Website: ulta-beauty
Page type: billing-address
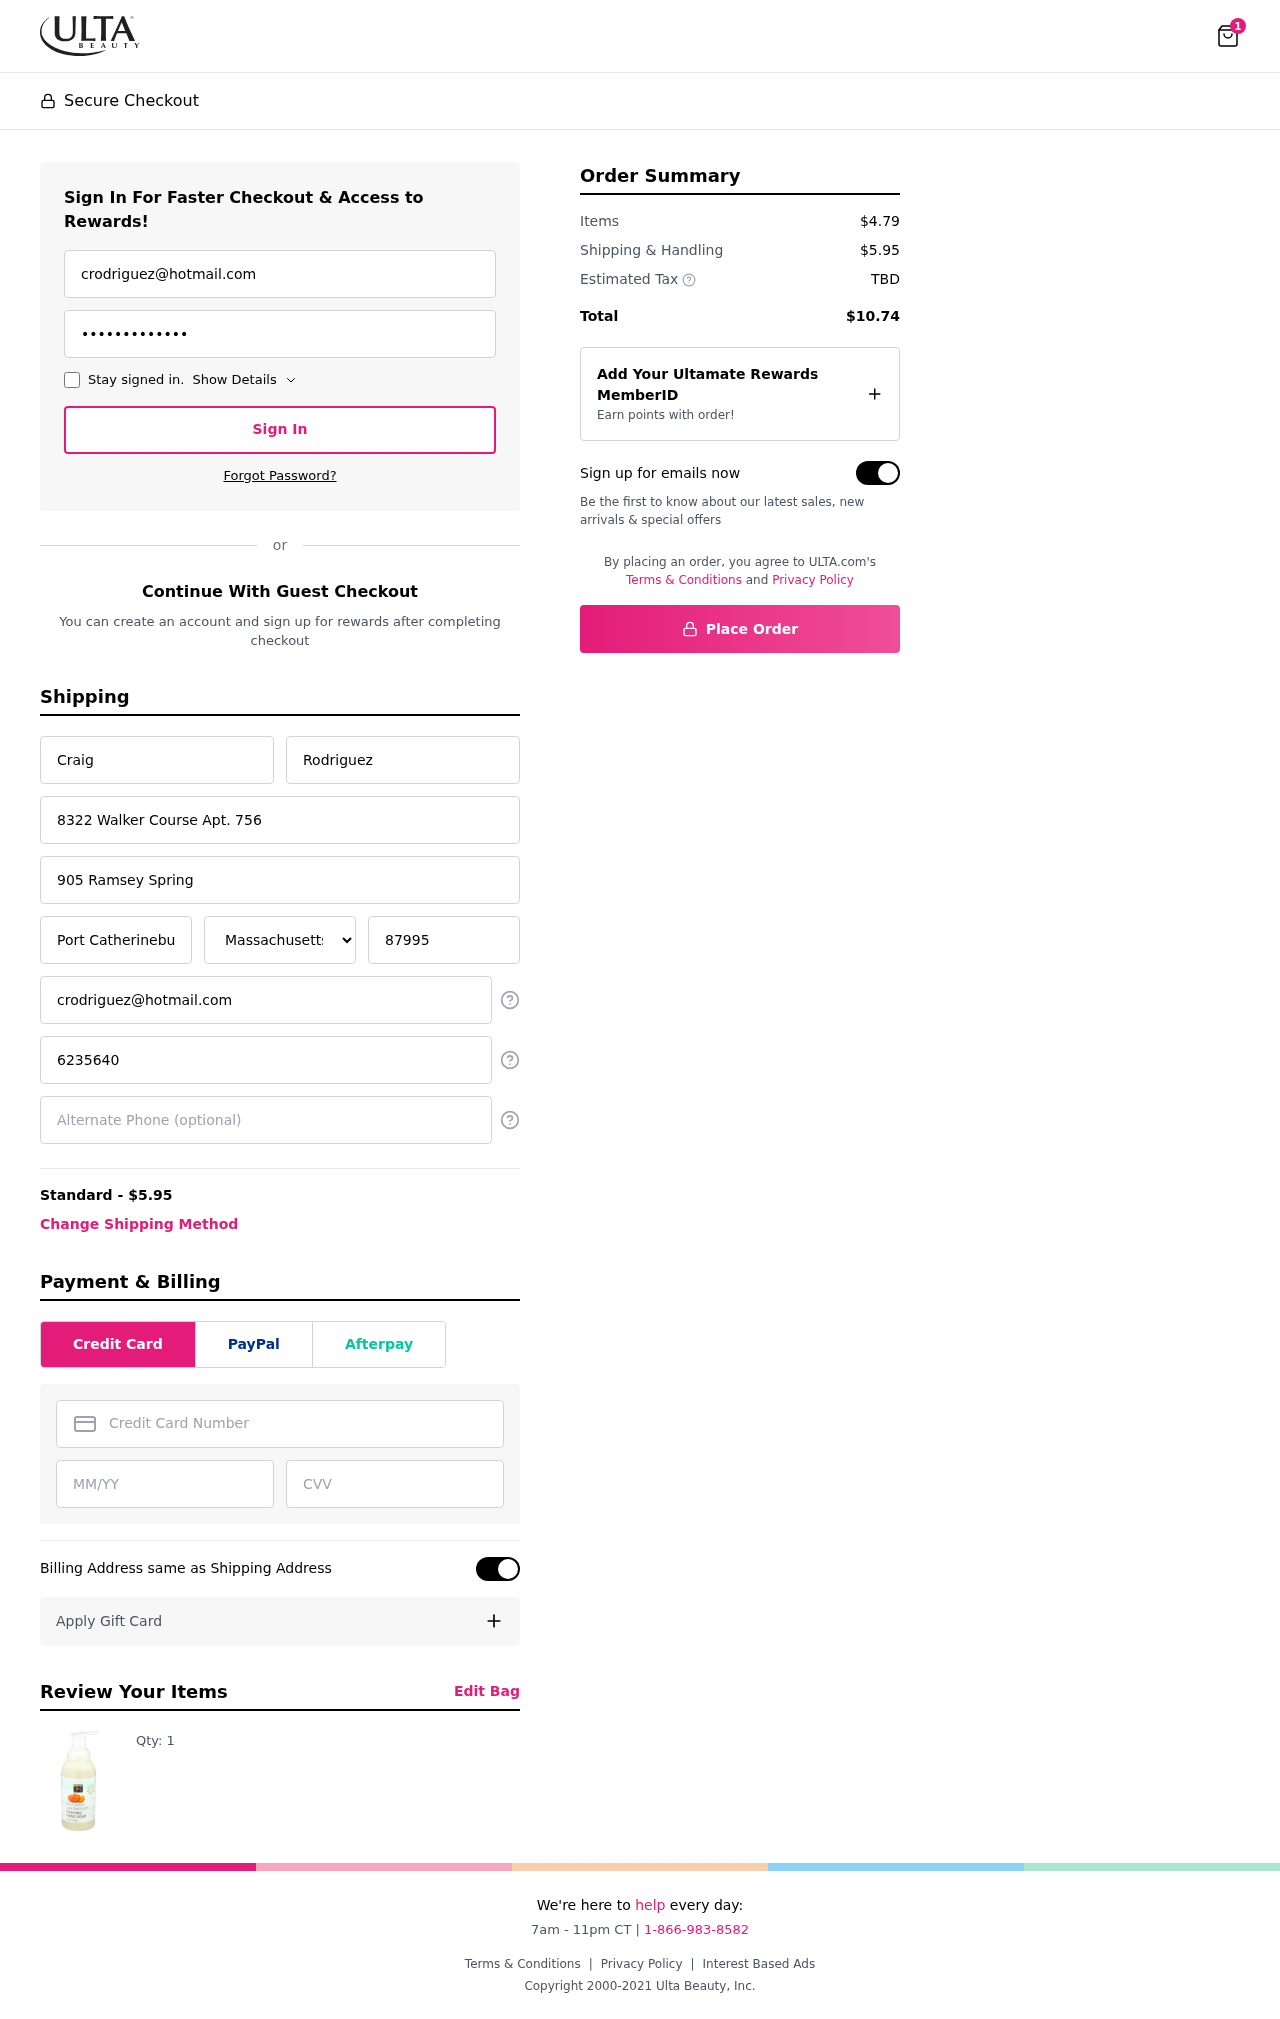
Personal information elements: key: PII_STATE
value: Massachusetts
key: PII_EMAIL
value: crodriguez@hotmail.com
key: PII_FIRSTNAME
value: Craig
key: PII_LASTNAME
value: Rodriguez
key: PII_STREET
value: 8322 Walker Course Apt. 756
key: PII_STREET2
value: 905 Ramsey Spring
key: PII_CITY
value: Port Catherinebury
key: PII_POSTCODE
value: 87995
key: PII_PHONE
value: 6235640730
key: PII_ALT_PHONE
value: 4026793736
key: PII_CARD_NUMBER
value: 3497 0797 3066 343
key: PII_CARD_EXPIRY
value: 09/29
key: PII_CARD_CVV
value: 4919
Product elements: key: PRODUCT1_QUANTITY
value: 1
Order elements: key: ORDER_NUM_ITEMS
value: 1
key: ORDER_SHIPPING_COST
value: $5.95
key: ORDER_SUBTOTAL
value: $4.79
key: ORDER_TOTAL
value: $10.74